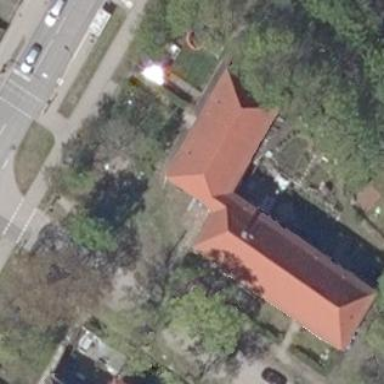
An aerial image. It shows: Half-hipped roof shape on the apartments building.